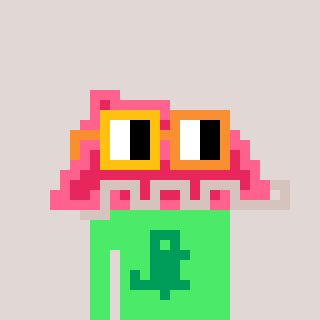
a pixel art character with square yellow and orange glasses, a retainer-shaped head and a teal-colored body on a warm background